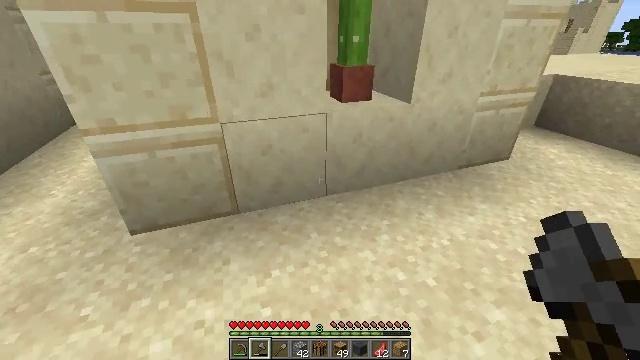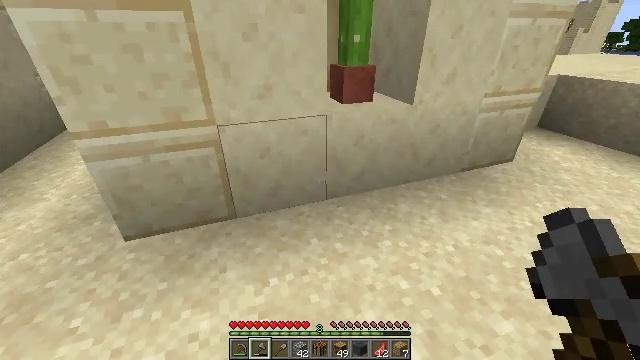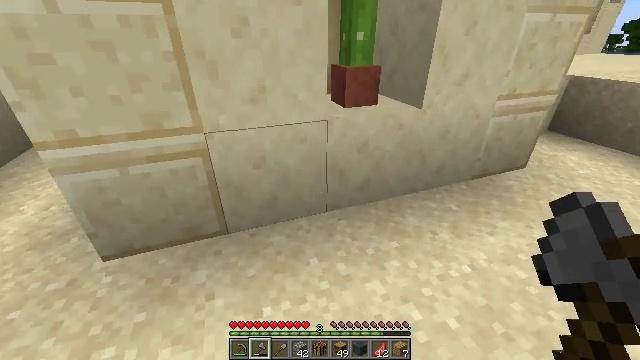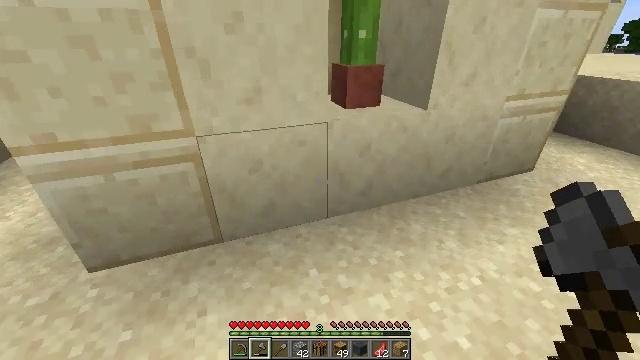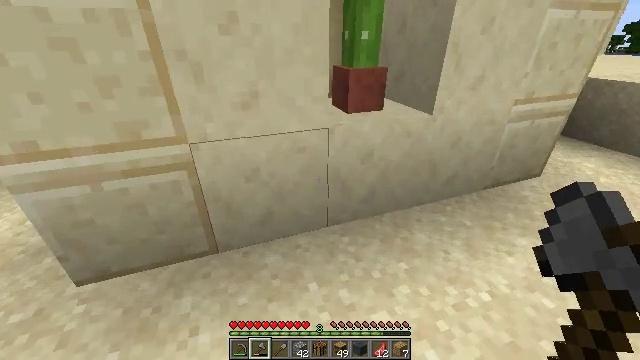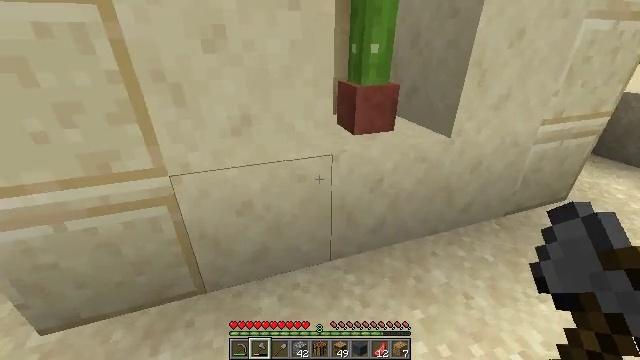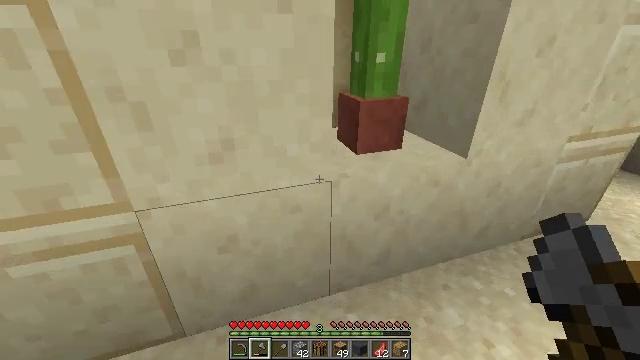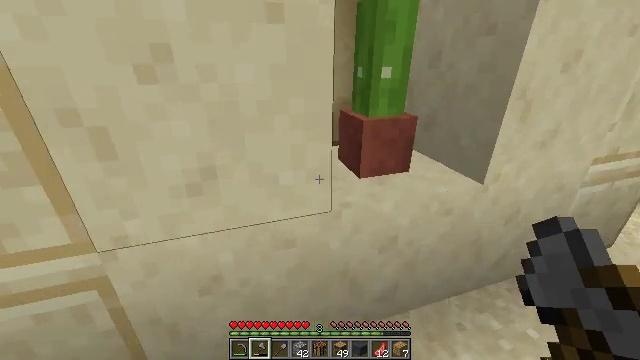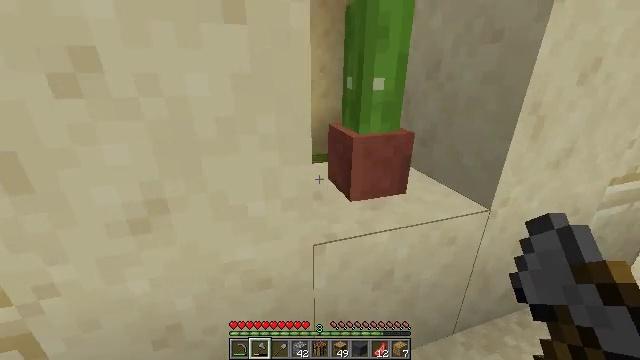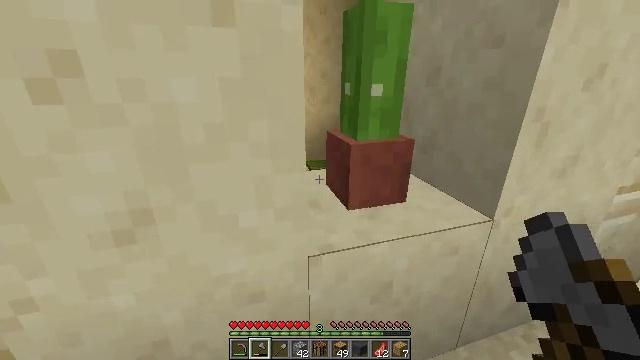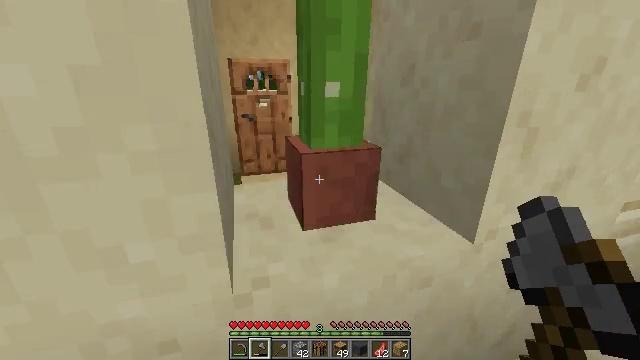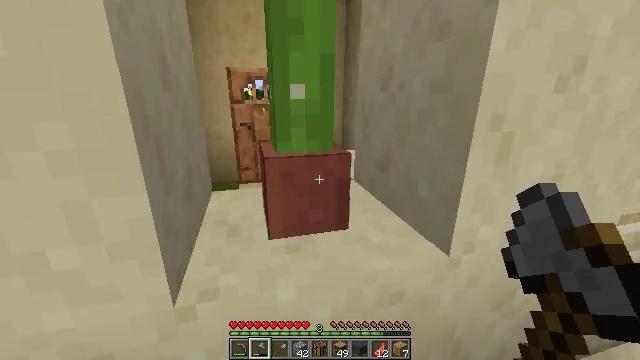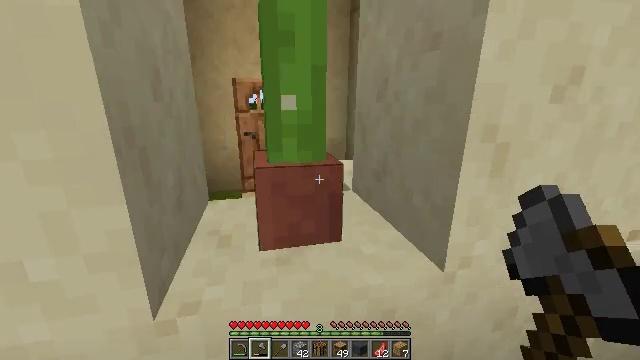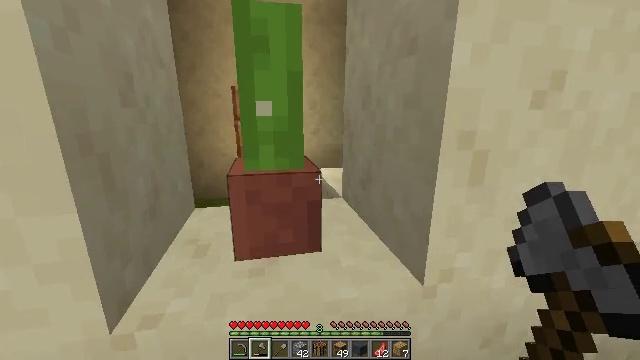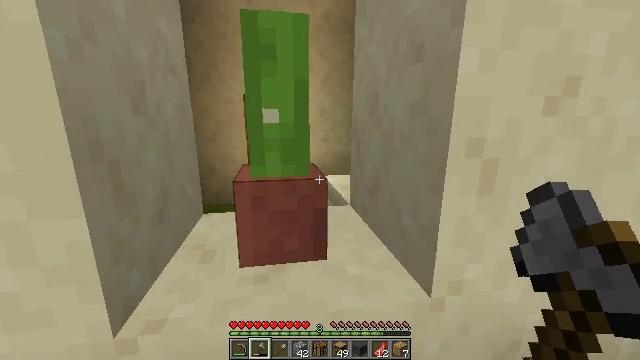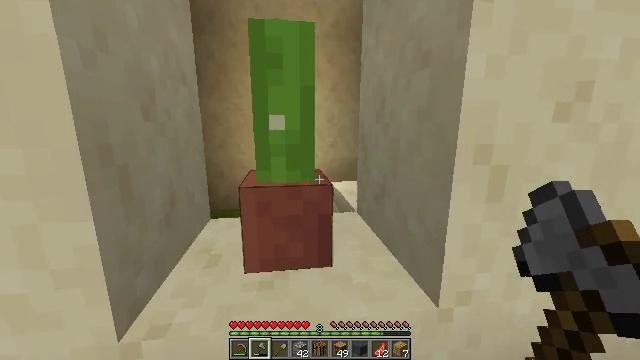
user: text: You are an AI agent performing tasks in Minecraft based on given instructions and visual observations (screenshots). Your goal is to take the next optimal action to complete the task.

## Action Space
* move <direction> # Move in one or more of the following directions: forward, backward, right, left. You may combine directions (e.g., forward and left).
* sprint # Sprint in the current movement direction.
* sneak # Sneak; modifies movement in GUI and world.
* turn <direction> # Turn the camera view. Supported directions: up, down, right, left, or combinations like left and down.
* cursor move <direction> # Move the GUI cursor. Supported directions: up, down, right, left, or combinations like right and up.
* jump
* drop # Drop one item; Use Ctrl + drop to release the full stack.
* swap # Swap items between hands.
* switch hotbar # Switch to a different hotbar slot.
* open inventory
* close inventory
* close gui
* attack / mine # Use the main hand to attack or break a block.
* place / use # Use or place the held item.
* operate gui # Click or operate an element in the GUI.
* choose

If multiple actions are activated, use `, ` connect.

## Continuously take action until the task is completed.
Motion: motion action
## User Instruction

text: Hunt a rabbit.
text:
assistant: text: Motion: move forward
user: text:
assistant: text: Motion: move forward
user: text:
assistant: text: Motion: move forward
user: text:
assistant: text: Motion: move forward
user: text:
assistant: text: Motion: move forward, turn left and up
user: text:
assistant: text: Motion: move forward
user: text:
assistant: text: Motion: move forward, turn up
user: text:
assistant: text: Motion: move forward and move right, turn up
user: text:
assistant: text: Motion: move forward and move right, turn up
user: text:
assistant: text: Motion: move right, turn up
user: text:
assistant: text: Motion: move right, turn left and up
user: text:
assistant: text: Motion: turn left and up
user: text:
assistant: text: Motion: turn left and up
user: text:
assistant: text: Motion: turn left and up
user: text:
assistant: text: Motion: turn left and up
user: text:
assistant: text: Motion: turn left and up
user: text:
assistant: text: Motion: turn left and up
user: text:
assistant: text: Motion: turn left
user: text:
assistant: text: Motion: no_op
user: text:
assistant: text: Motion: no_op
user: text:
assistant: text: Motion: no_op
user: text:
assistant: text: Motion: no_op
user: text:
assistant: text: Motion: no_op
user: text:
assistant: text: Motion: no_op
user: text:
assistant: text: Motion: move left
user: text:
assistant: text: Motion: move left
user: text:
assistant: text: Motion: move left
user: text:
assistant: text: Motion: move left
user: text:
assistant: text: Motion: move left
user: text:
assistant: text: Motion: move left